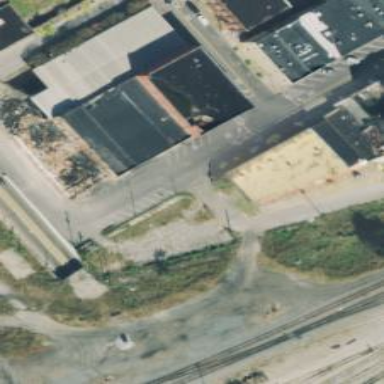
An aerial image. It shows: Alleyway designated as service road.